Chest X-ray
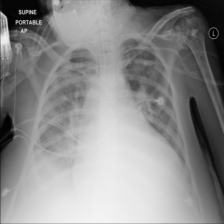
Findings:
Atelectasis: negative
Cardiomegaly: positive
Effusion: positive
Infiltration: negative
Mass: negative
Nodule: negative
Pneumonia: negative
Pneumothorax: negative
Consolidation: negative
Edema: negative
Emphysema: negative
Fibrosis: negative
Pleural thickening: negative
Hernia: negative